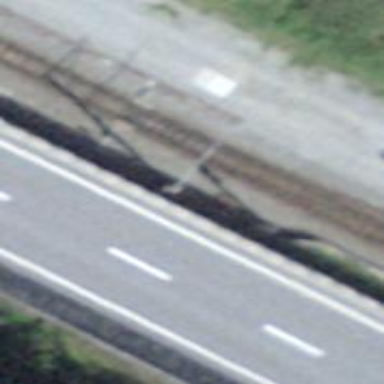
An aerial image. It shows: Railway switch.